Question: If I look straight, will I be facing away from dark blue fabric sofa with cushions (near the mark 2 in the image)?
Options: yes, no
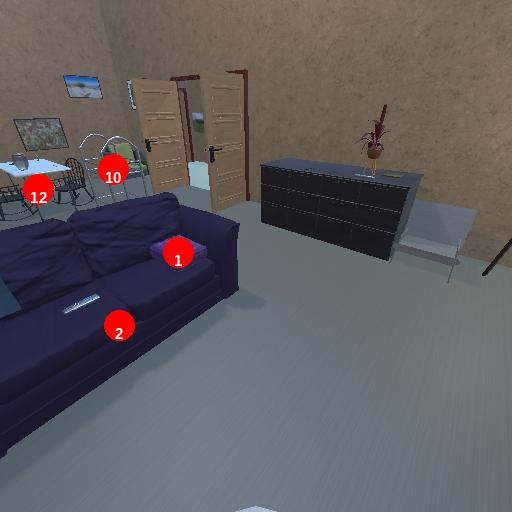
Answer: yes